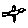
Label: bird